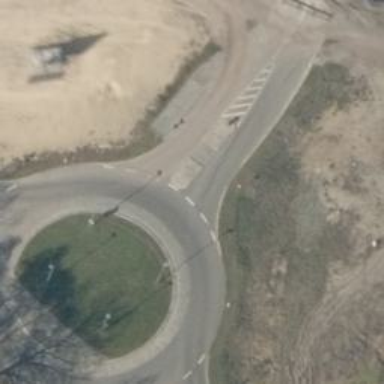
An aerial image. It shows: Tertiary road with asphalt surface leading to roundabout junction.